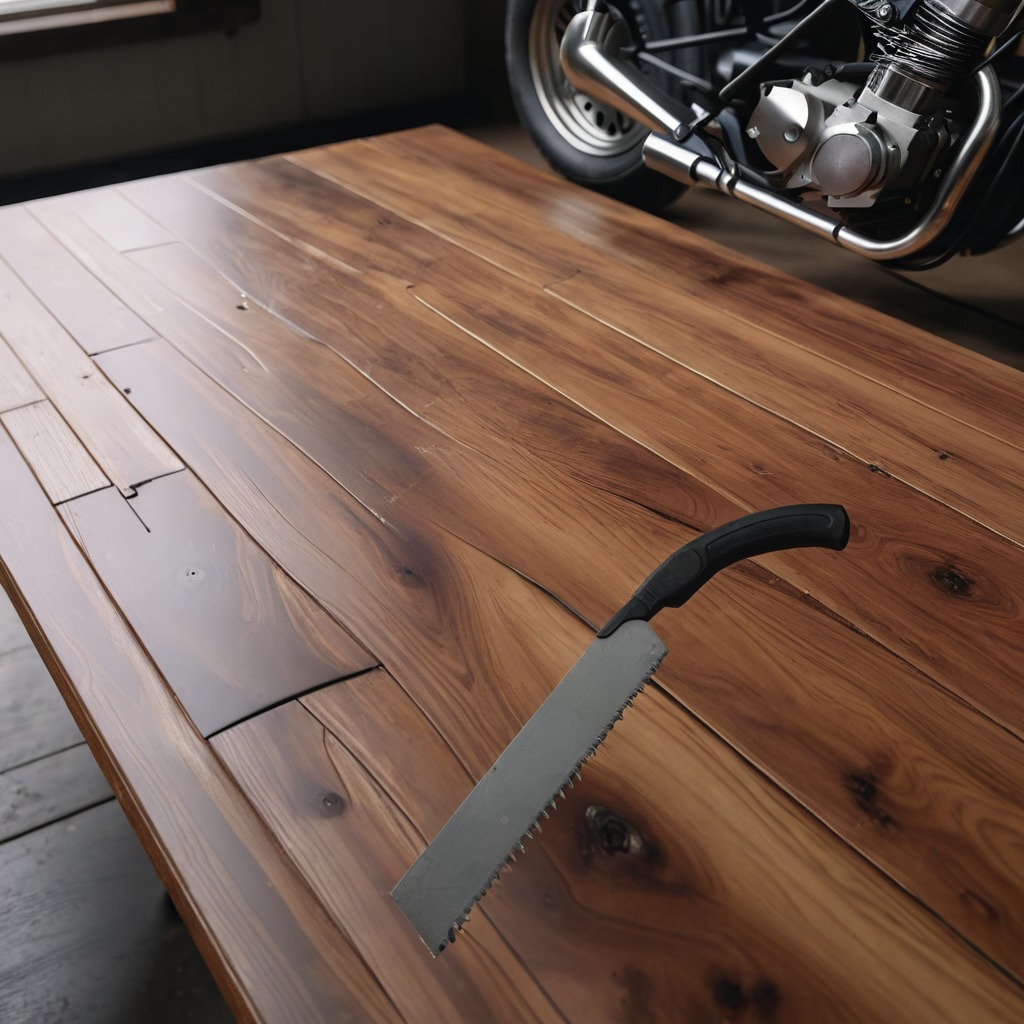
A metal saw is lying on the wooden table in the vintage motorcycle garage.